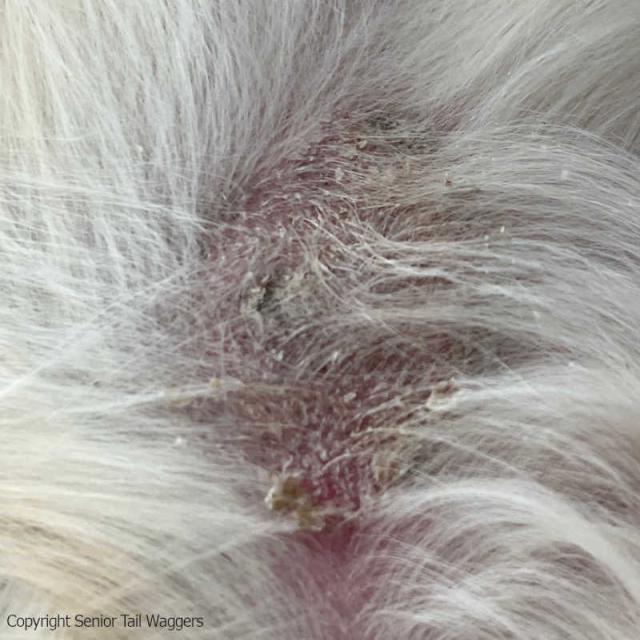
Canine fungal skin infection — characterized by alopecia, scaling, crusting, and circular lesions. Common agents include Malassezia and Candida species.